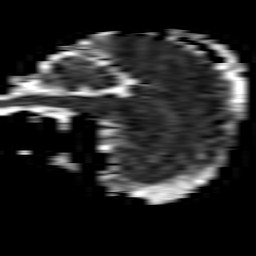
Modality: ADC
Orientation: sagittal
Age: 60
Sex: female
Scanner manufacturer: philips
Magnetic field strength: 1.5 T
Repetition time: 3.522 s
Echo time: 0.07117 s